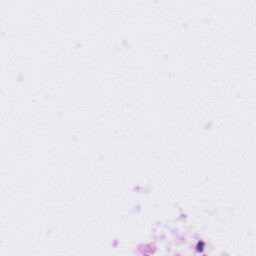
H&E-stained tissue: Tonsil